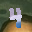
Label: 4